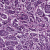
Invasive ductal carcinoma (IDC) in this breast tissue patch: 1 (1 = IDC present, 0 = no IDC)